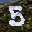
Label: 5